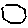
Label: hexagon